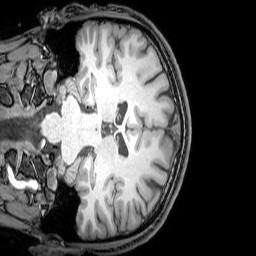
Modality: T1w
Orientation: coronal
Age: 23
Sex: male
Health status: healthy
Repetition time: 0.081 s
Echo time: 0.037 s